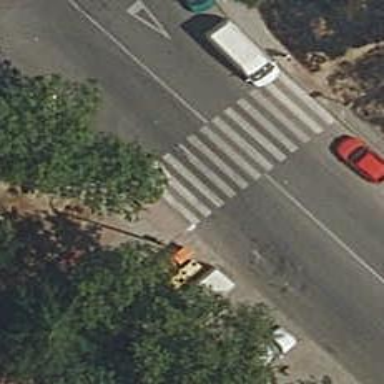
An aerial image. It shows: Marked crossing on the road.